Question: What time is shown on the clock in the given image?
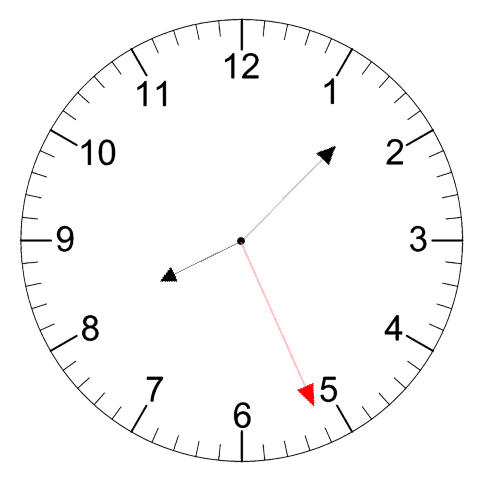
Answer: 08:07:26